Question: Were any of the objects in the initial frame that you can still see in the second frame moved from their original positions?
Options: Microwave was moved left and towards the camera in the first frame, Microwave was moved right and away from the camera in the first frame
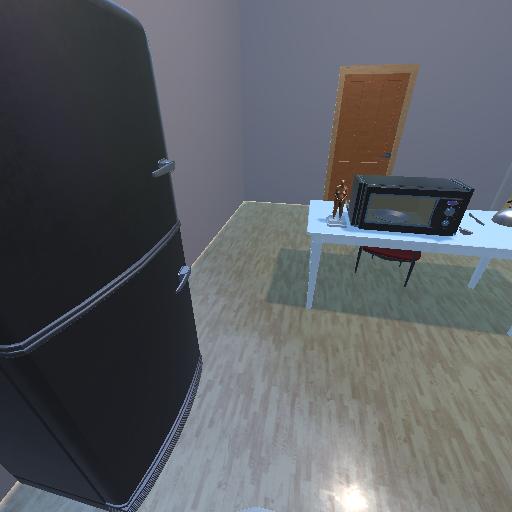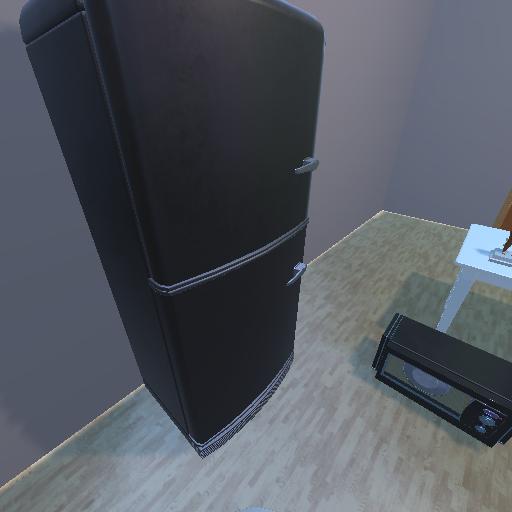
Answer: Microwave was moved left and towards the camera in the first frame